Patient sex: M
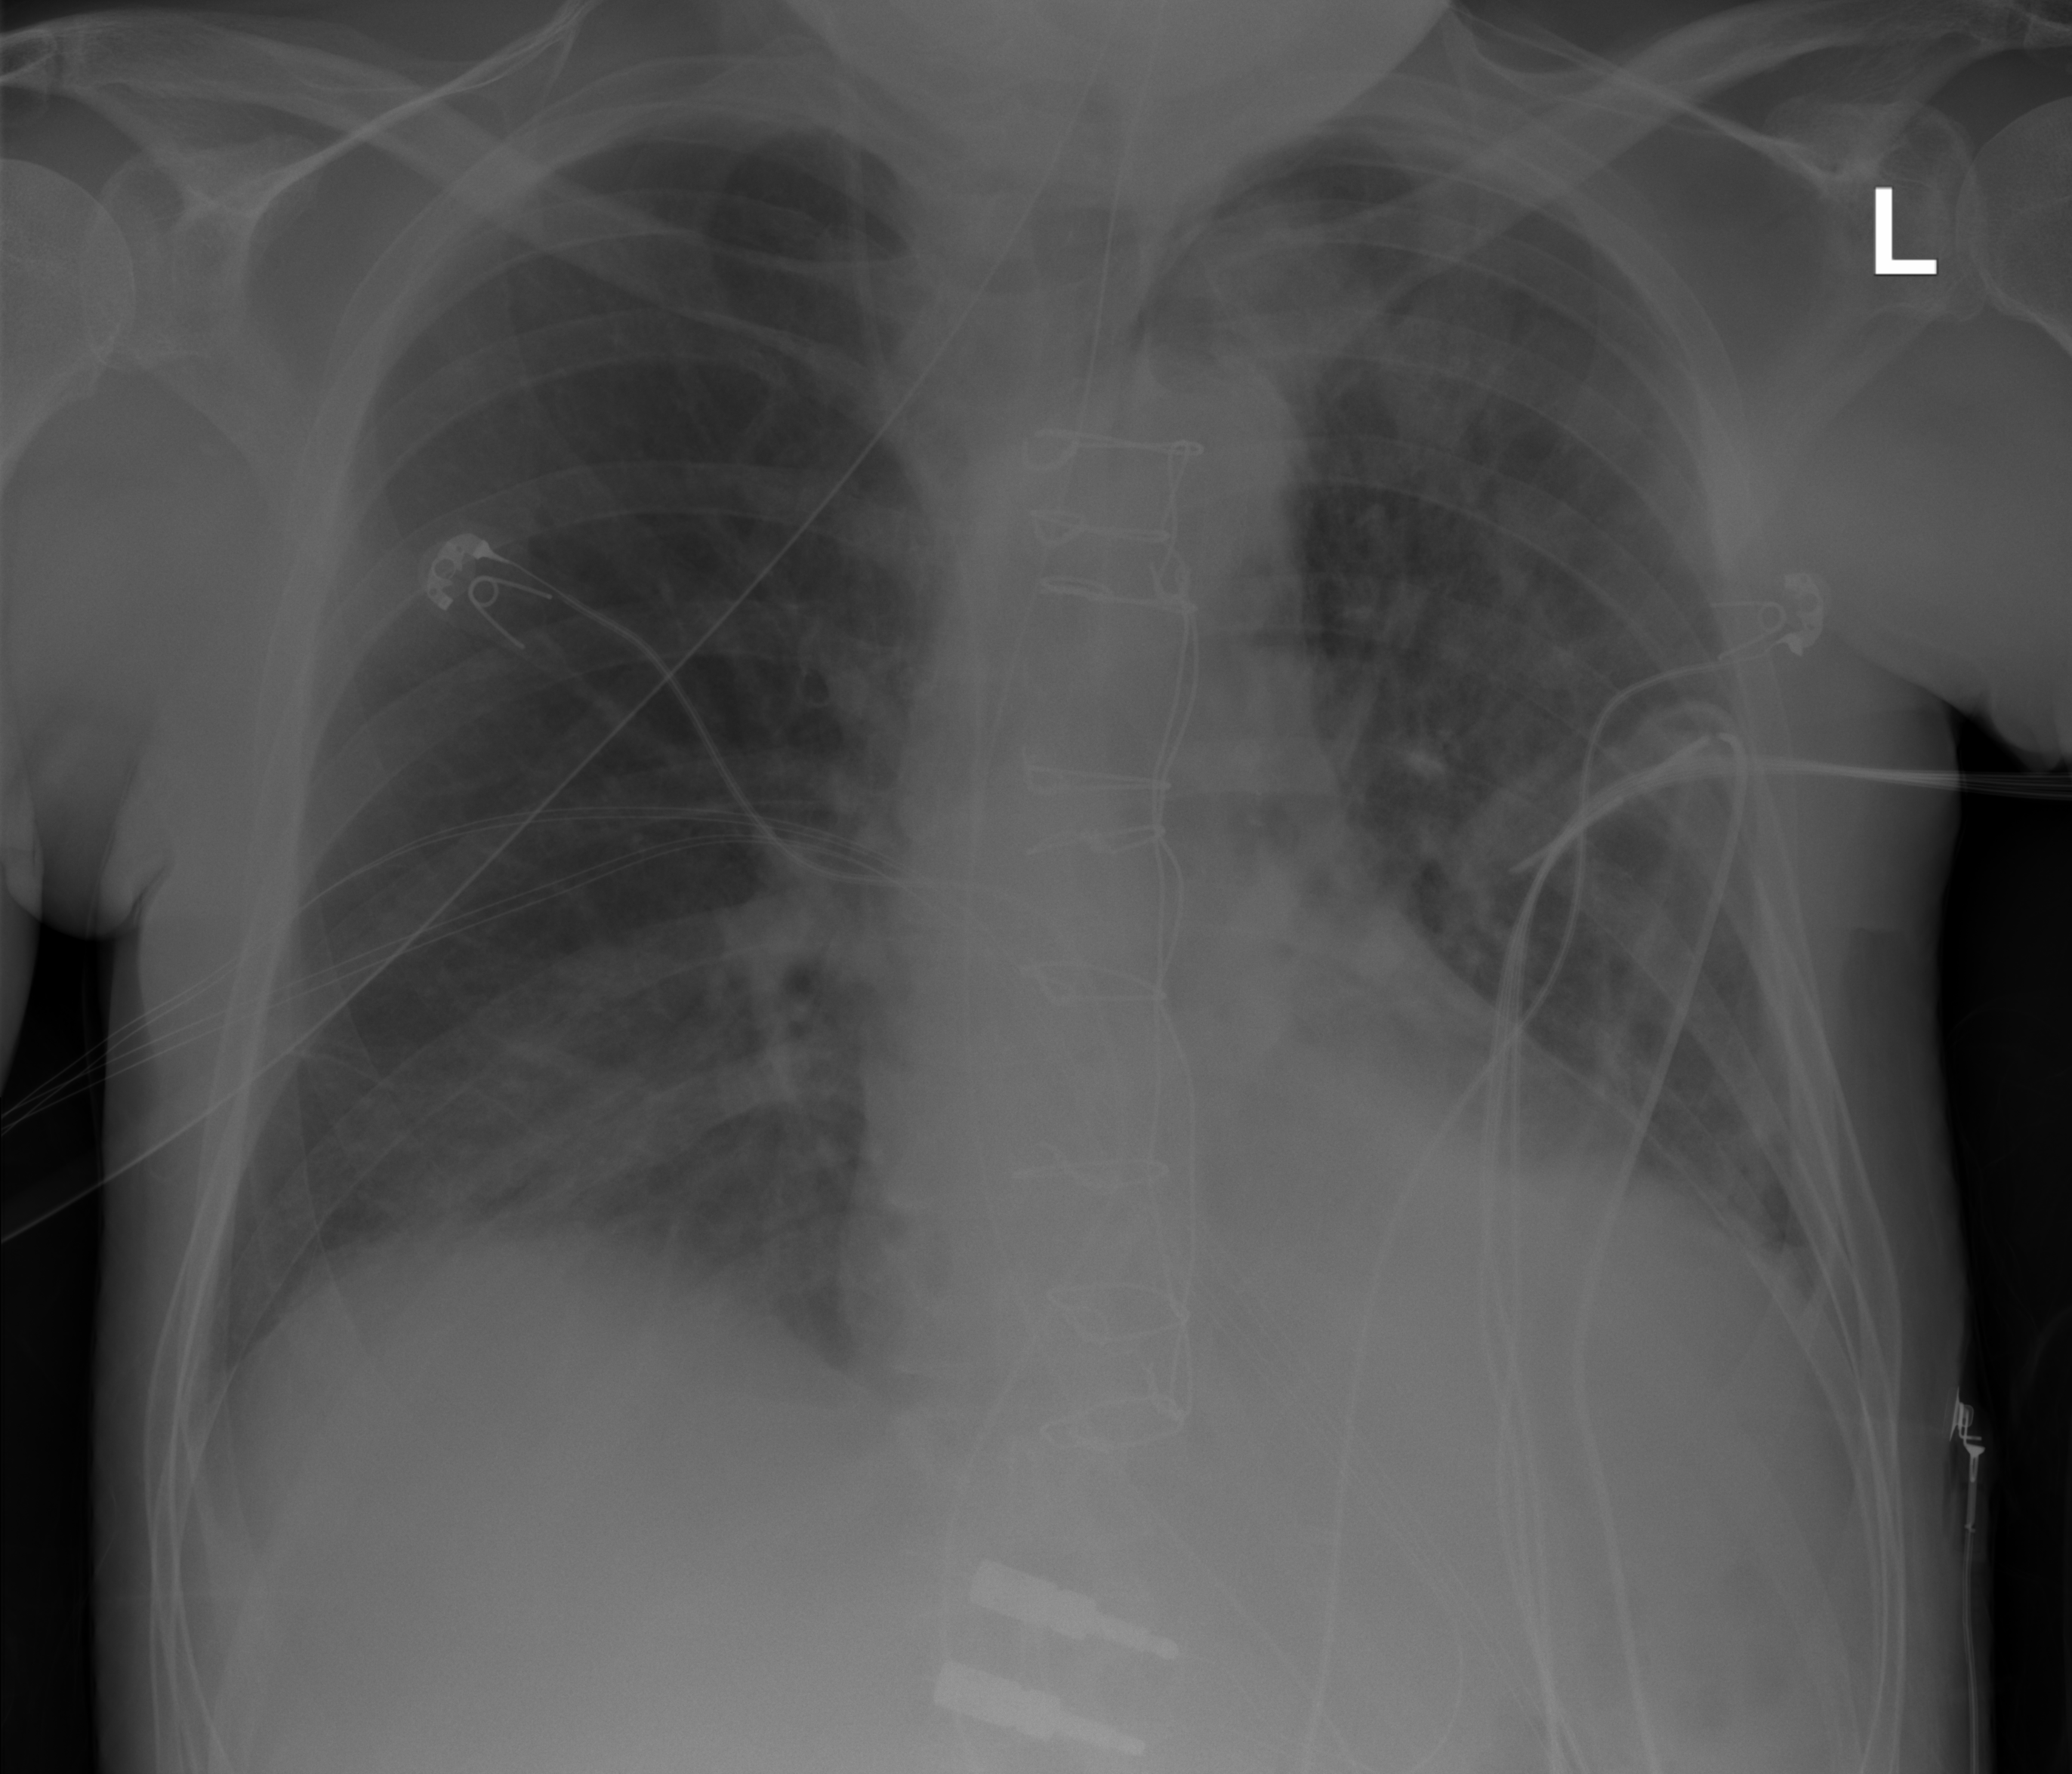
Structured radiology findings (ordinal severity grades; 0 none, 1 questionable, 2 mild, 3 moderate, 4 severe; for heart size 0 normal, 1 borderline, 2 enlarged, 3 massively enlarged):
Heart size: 2
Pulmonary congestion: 0
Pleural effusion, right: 2
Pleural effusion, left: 2
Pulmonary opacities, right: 0
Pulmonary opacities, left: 2
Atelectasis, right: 2
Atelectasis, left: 3